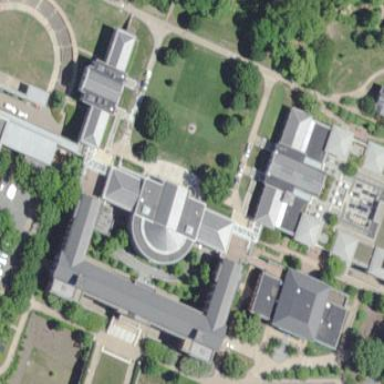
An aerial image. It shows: University building.